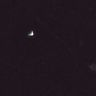
Metastatic tissue present: no